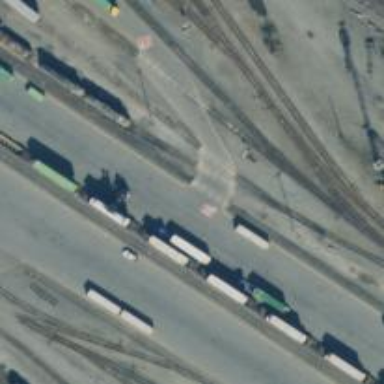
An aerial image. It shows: Railway yard.